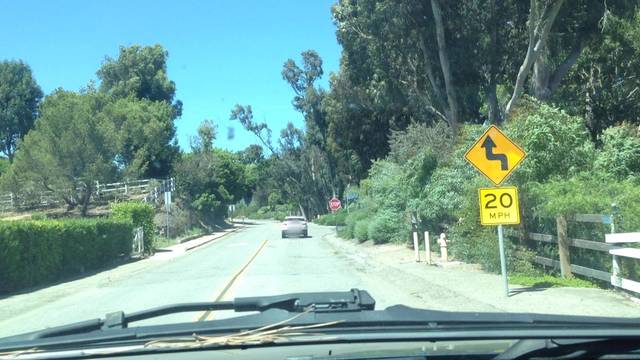
Region: Mexico
Coordinates: 34.015, -118.799